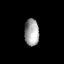
Tissue: lung
Cell type: Myeloid cells
Senescence score: 0.5496
Nuclear area (px): 386
Mean DAPI intensity: 159.632